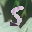
Label: 5